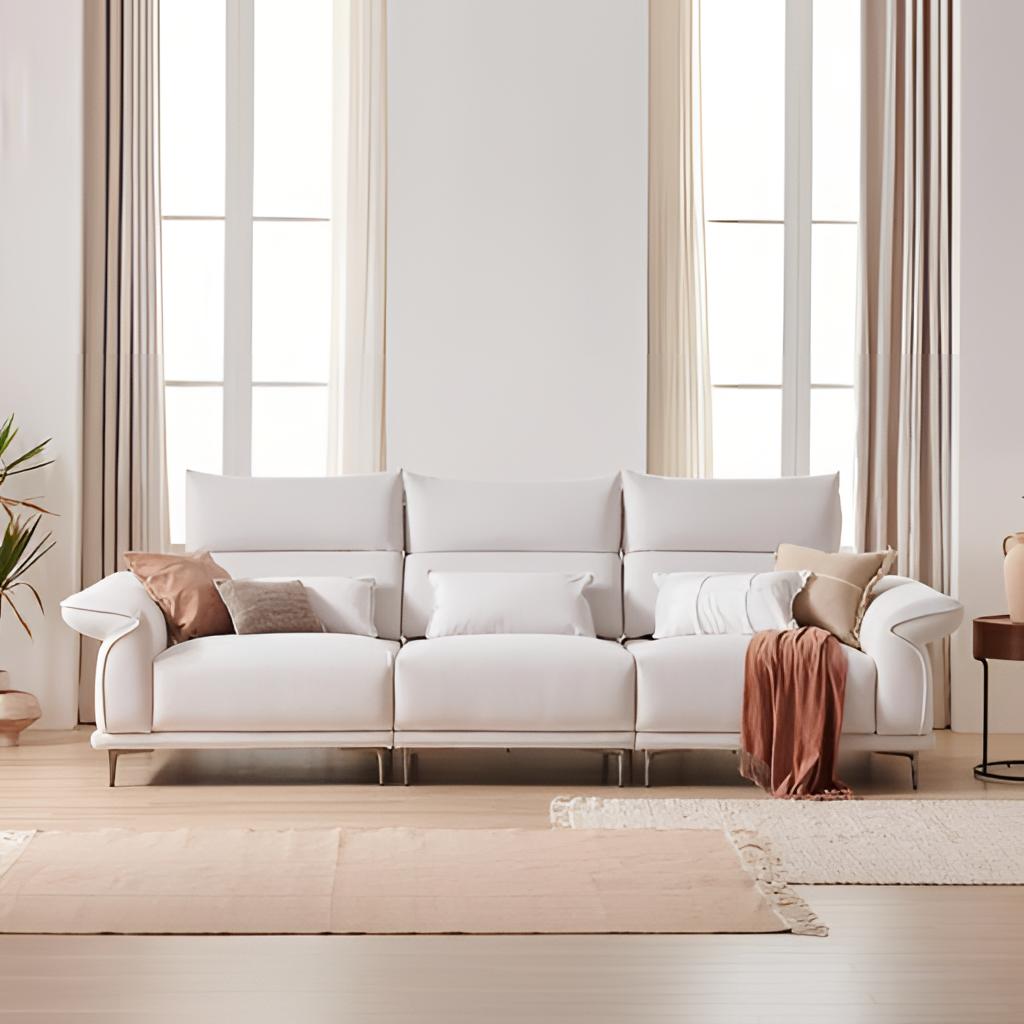
living room, fabric sofa, contemporary, cream fabric wallpaper, with solid pattern, wood flooring, with plank pattern